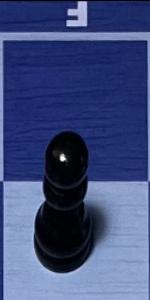
Label: Pawn_Black